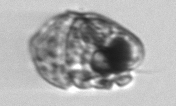
Label: Proterythropsis